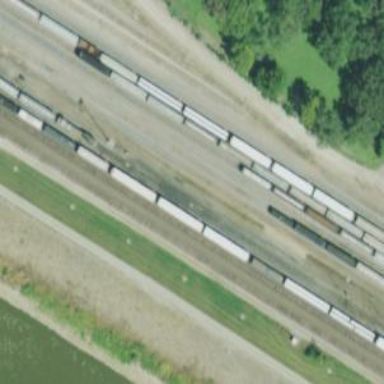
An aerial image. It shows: Railway yard in service.